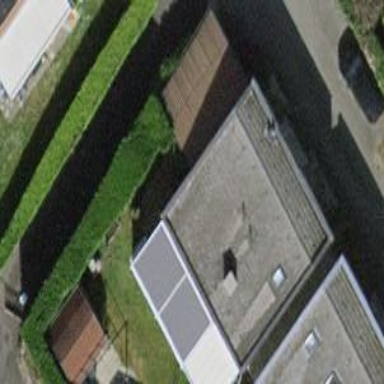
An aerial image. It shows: View of roof of building.